You are looking at raw rotor-rig vibration samples arranged as a grayscale image. Classify the rotor condition as one of: normal, misalignment, unbalance, looseness.
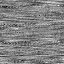
Answer: misalignment